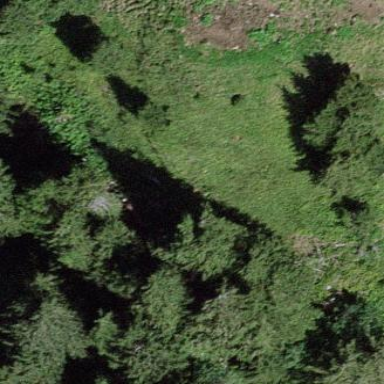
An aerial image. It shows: Forest area.